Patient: sex F, age 76
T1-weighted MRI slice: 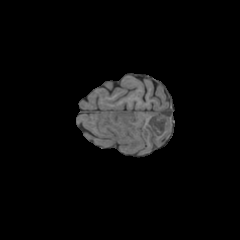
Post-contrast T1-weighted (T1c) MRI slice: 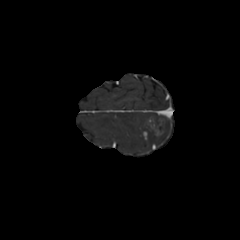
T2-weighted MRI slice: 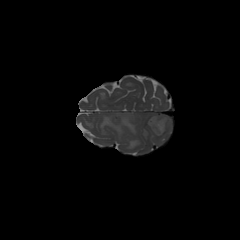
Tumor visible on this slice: yes
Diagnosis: Glioblastoma, IDH-wildtype
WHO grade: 4